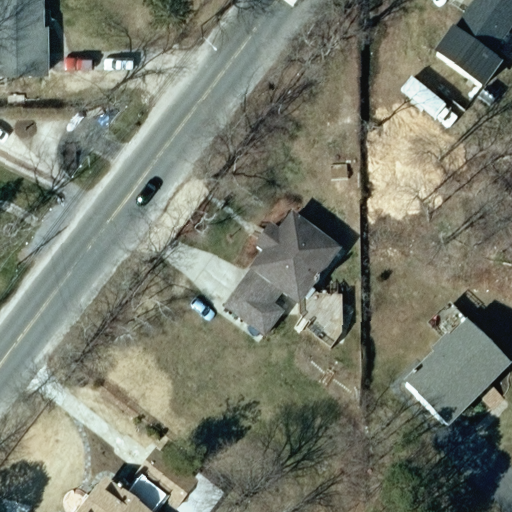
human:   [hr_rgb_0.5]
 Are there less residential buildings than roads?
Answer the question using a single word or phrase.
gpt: no

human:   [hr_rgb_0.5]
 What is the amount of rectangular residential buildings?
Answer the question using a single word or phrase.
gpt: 3

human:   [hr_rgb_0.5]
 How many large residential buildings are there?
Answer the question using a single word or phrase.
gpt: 0

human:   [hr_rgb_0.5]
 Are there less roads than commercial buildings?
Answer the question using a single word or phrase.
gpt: no

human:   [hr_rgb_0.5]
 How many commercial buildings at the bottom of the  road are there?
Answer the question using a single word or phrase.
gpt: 0

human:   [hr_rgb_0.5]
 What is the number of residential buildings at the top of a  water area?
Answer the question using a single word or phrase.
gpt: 0

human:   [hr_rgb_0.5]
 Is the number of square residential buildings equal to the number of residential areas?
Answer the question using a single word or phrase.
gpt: no

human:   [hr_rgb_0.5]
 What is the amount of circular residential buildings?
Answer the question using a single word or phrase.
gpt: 0

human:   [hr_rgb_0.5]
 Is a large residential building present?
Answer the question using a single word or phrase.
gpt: no

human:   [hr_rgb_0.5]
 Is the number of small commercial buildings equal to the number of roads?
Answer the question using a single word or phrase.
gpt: no

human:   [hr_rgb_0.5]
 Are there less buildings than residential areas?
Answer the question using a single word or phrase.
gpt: no

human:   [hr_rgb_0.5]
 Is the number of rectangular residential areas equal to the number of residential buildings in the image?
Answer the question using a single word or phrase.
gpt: no

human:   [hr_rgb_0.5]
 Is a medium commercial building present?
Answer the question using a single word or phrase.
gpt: no

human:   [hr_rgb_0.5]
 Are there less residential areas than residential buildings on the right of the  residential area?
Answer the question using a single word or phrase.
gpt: no

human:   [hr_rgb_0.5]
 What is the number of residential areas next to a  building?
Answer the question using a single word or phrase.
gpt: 1

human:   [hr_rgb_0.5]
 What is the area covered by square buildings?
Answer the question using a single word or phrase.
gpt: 0m2

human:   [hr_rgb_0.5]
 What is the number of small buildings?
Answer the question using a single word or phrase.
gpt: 5

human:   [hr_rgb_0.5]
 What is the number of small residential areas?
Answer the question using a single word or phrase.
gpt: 0

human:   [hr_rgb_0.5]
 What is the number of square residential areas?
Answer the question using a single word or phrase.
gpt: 0

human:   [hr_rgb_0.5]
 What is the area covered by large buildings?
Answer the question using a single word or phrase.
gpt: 0m2

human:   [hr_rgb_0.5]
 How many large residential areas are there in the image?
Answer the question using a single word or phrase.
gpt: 1

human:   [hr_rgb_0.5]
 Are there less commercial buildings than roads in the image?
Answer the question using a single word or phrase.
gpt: yes

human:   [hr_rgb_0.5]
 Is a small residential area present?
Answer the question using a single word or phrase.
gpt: no

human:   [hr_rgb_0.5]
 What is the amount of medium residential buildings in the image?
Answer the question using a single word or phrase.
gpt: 2

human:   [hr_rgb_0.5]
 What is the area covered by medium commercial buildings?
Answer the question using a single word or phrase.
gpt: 0m2

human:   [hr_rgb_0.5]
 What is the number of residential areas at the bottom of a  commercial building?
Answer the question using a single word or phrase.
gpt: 0

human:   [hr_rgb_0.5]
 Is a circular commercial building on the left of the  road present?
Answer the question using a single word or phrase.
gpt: no

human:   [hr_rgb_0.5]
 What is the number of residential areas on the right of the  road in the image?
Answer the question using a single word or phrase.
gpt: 1

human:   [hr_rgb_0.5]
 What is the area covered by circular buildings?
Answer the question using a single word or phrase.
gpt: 0m2

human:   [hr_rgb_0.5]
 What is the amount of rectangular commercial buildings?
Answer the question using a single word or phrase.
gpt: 0

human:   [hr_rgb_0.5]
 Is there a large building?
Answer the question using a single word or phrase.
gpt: no

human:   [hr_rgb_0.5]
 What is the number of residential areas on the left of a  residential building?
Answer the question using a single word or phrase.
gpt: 0

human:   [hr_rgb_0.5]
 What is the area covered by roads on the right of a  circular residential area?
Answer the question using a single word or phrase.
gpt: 0m2

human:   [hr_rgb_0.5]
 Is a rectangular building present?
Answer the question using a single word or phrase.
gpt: yes

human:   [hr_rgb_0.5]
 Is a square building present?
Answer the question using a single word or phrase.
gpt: no

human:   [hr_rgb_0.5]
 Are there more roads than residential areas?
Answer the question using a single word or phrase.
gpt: no